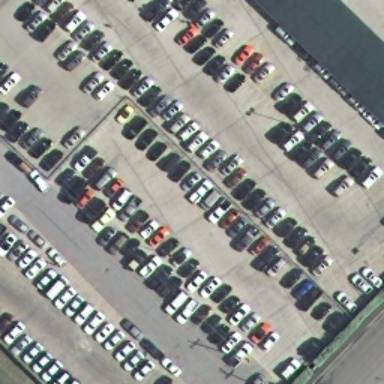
Lots of cars parked neatly in the parking lot .